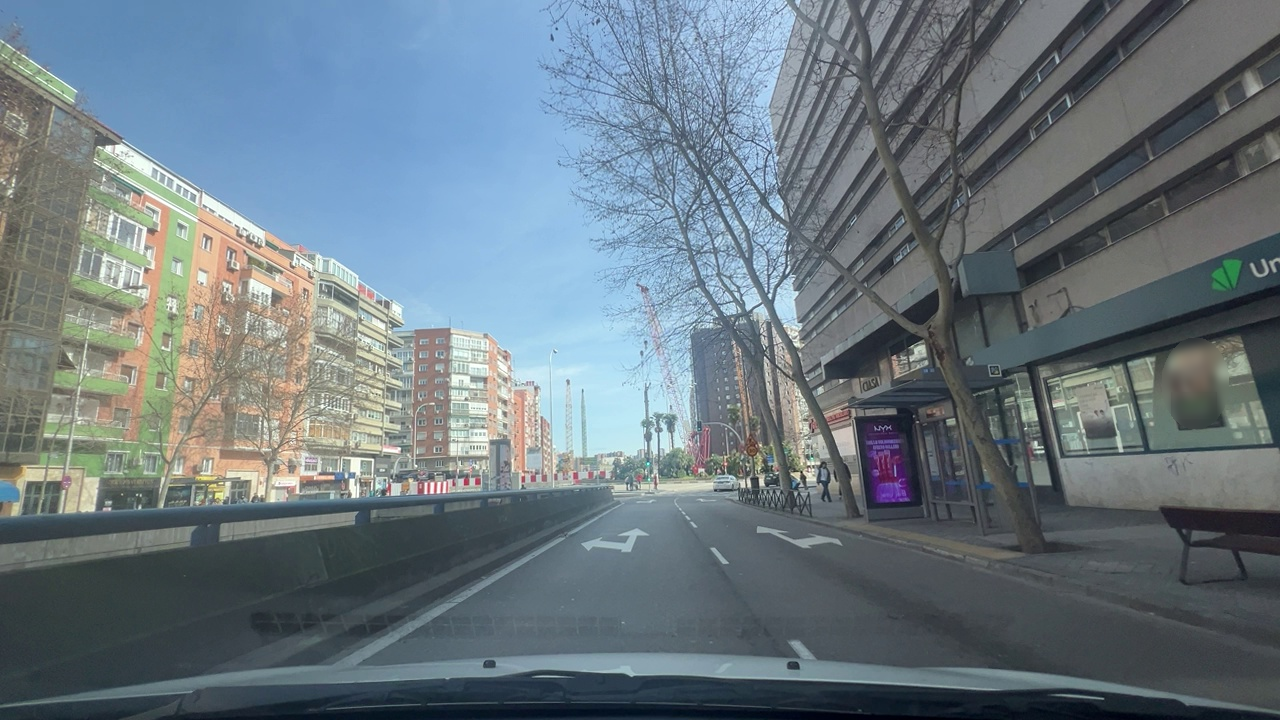
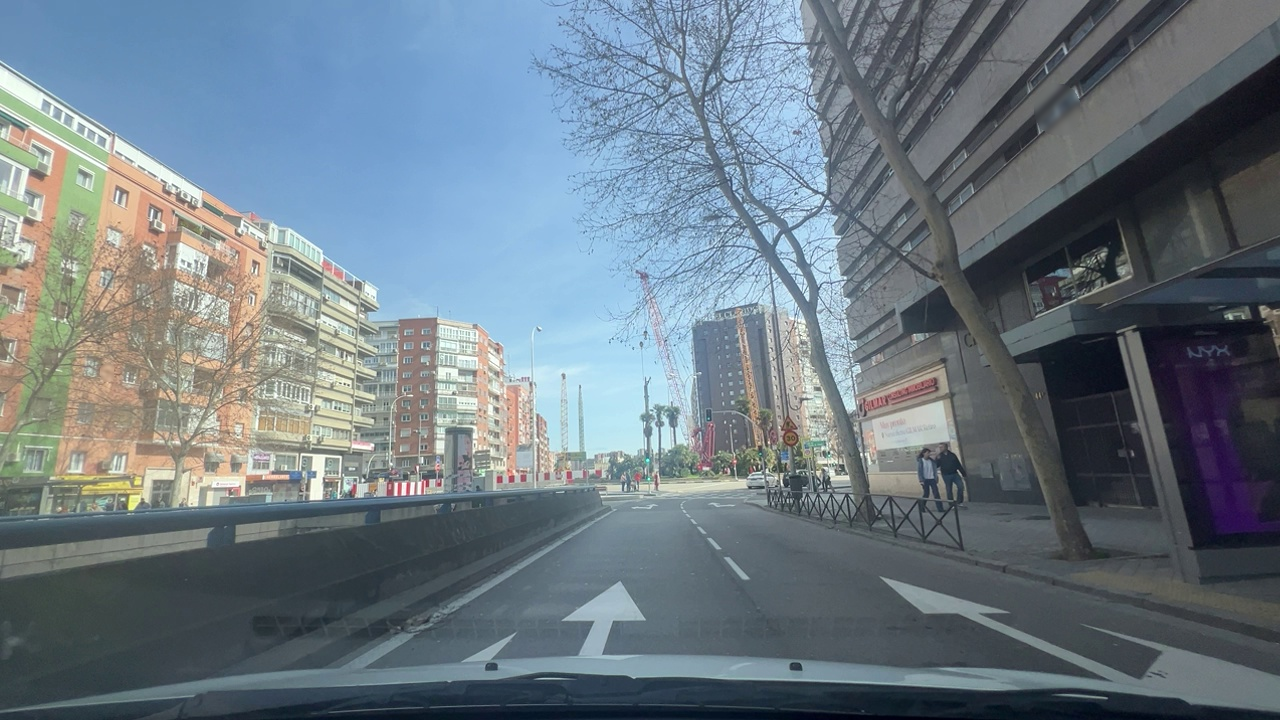
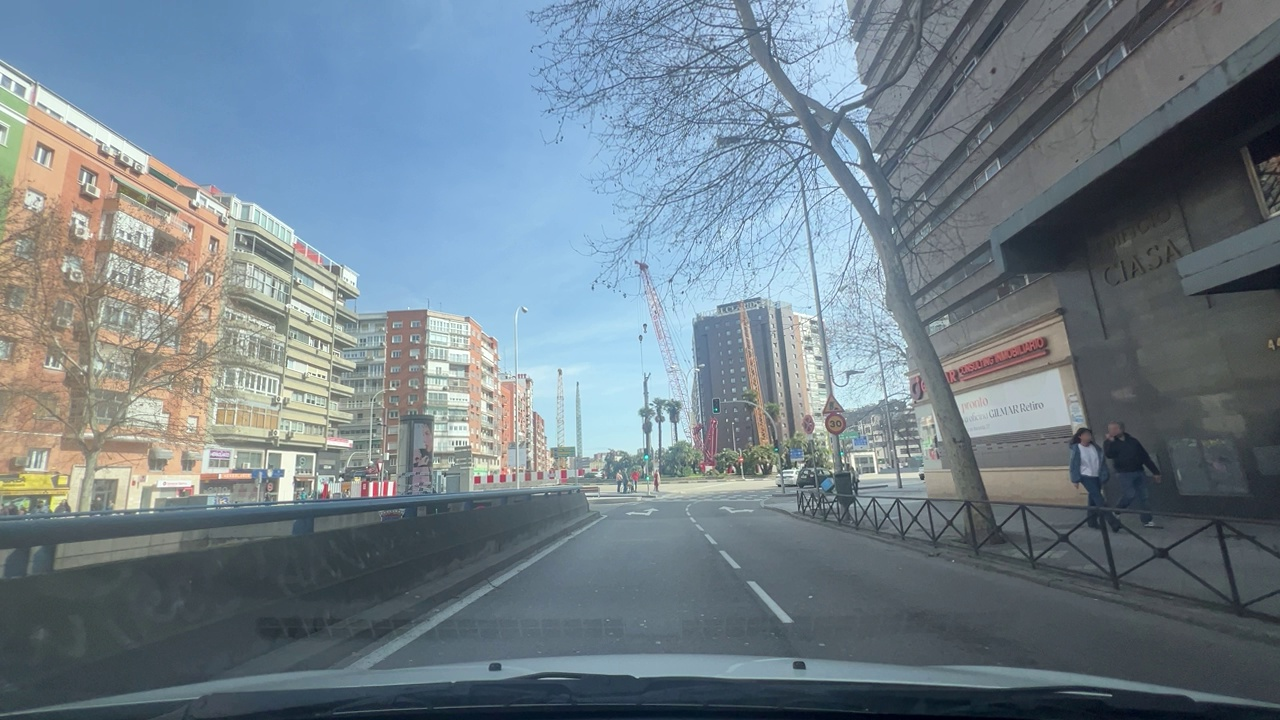
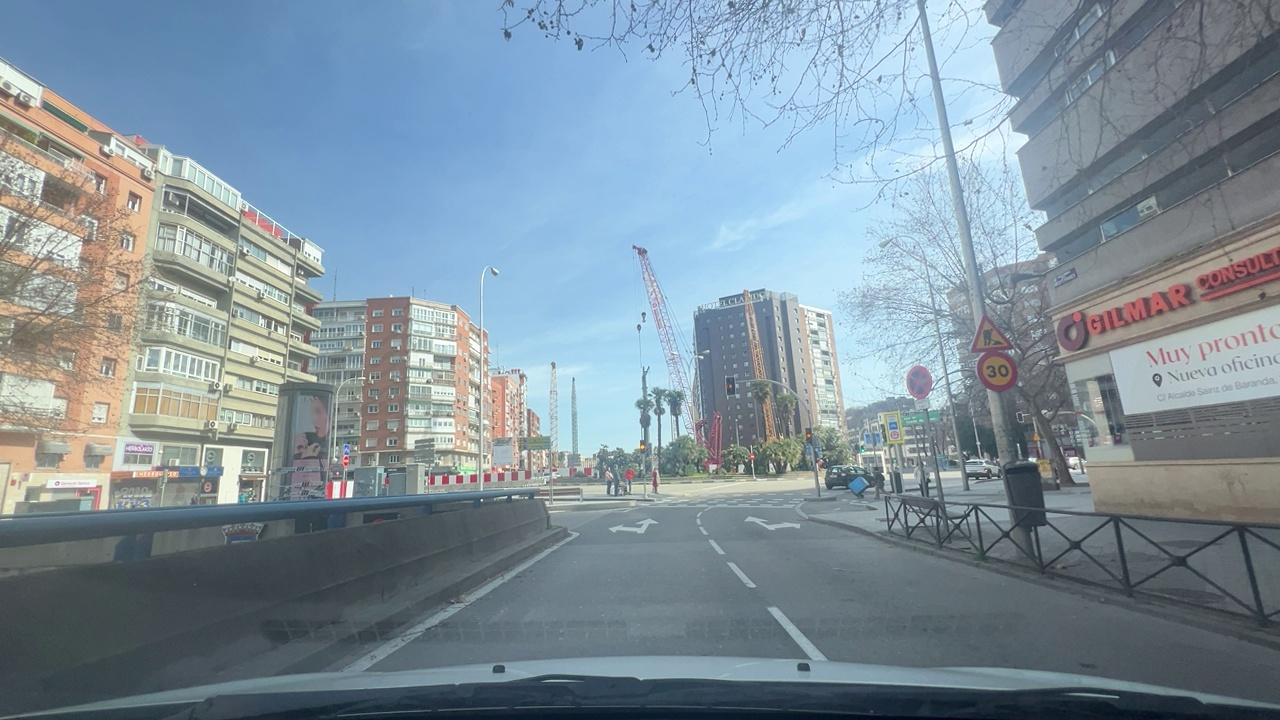
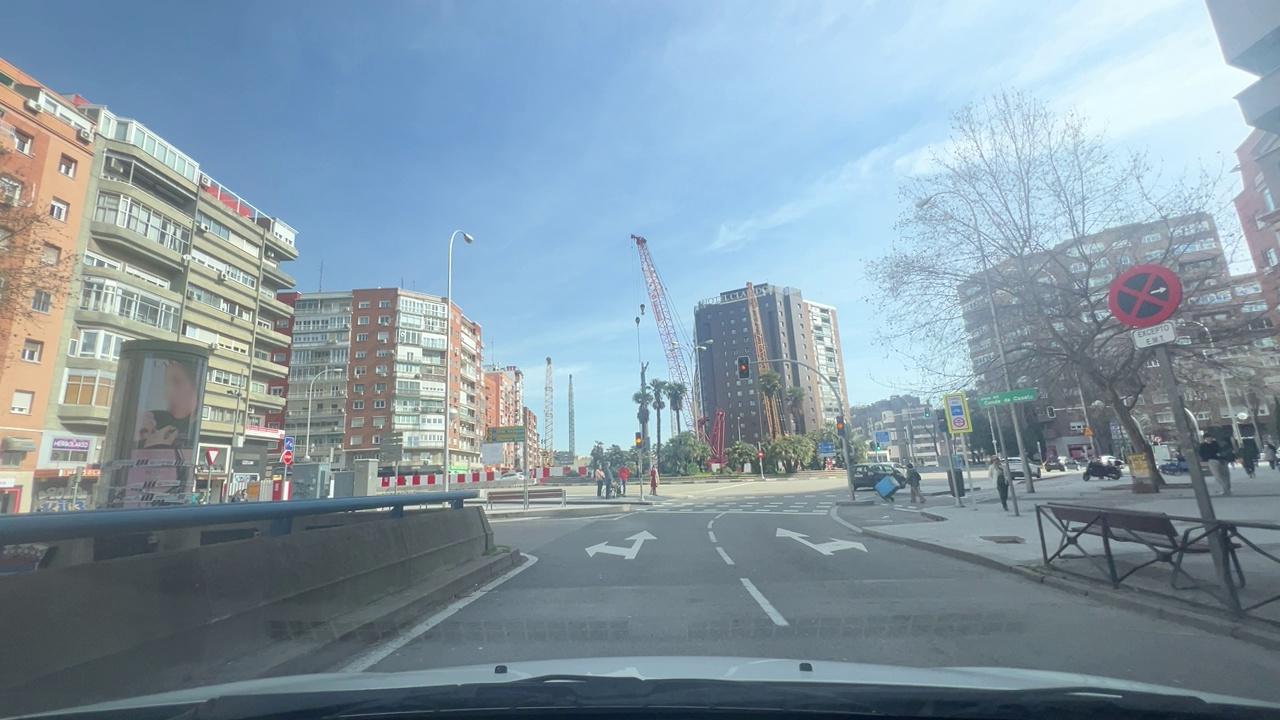
Situation: Speed limit adaptation
Question: Are multiple speed limit signs with different values visible?
Answer: No
Reasoning: There is only one speed limit sign that limits speed to 20 km/h in a construction zone.

Situation: Speed limit adaptation
Question: Is there a speed limit sign regulating the ego lane?
Answer: Yes
Reasoning: There is a 20 km/h speed limit.

Situation: Speed limit adaptation
Question: What speed value is displayed on the visible speed limit sign?
Answer: 20
Reasoning: The speed sign limits speed to 20 km/h.

Situation: Speed limit adaptation
Question: Is the ego vehicle traveling on a highway?
Answer: No
Reasoning: There are only two lanes.

Situation: Speed limit adaptation
Question: Is the ego vehicle entering or exiting a highway?
Answer: No
Reasoning: The ego vehicle is travelling in an urban area.

Situation: Speed limit adaptation
Question: Are speed bumps, crosswalks, or construction-related obstacles present in the ego lane?
Answer: Yes
Reasoning: Although there speed limit is construction related, there are no visible construction related obstacles nor speed bumps.